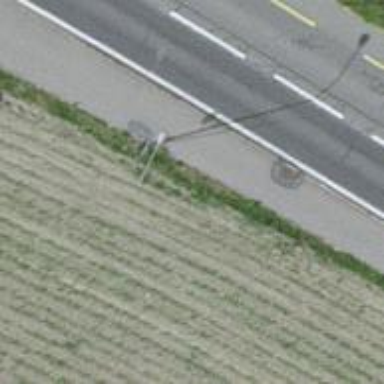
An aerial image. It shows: Pole serving as support.